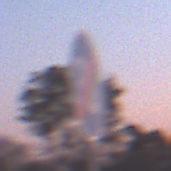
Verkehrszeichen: EndeMindestgeschwindigkeit
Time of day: SunriseSunset
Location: Outdoor (Nature)
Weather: Clear
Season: NotSpecified
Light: Natural